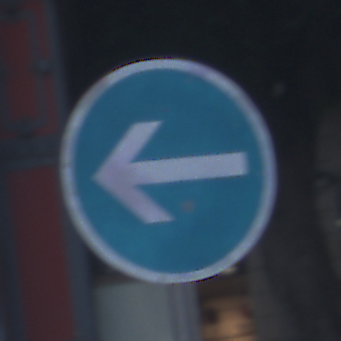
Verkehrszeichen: VorgeschriebeneFahrtrichtungHierLinks
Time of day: SunriseSunset
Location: Outdoor (Urban)
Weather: PartlyCloudy
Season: NotSpecified
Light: Natural